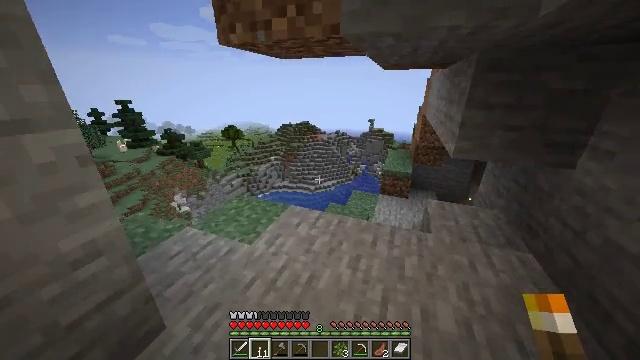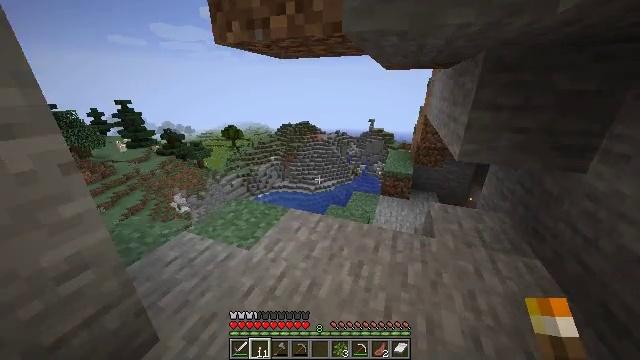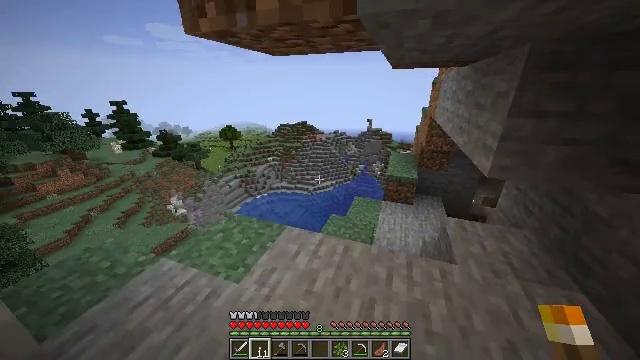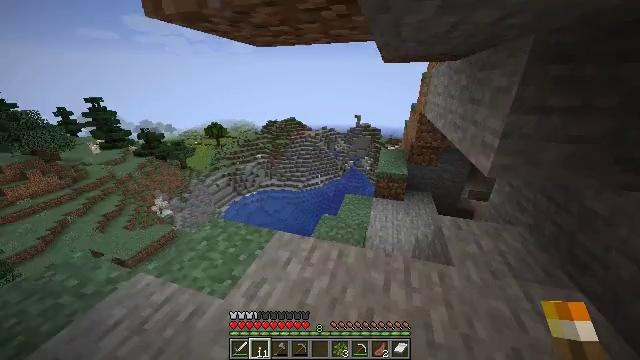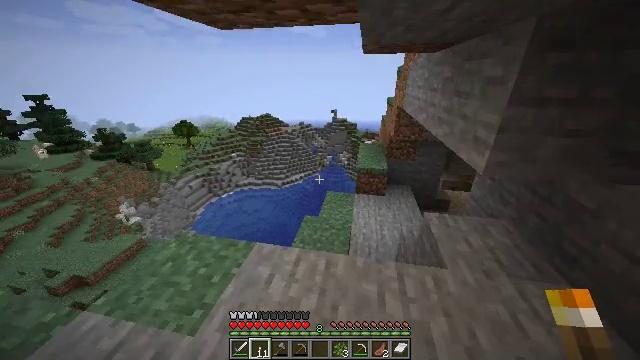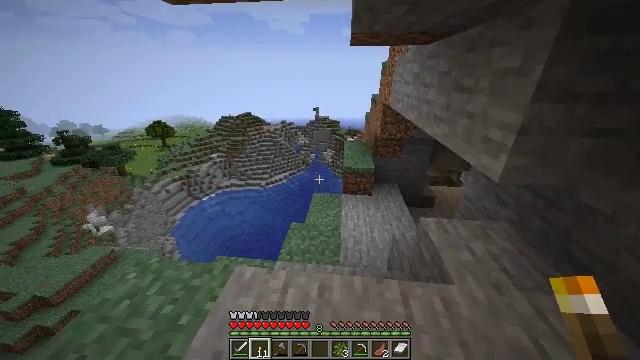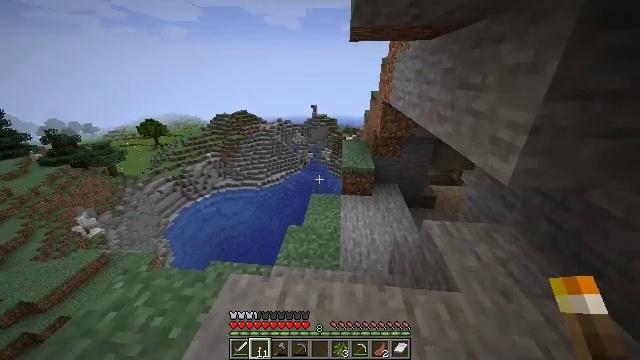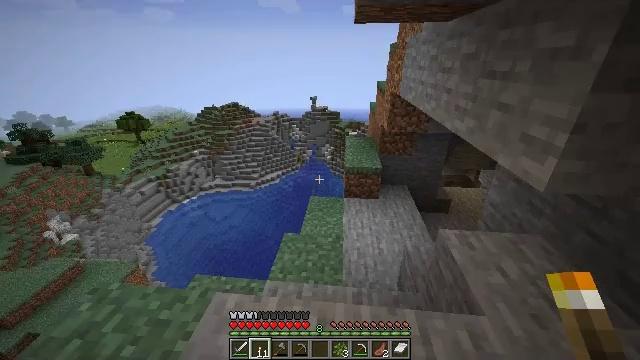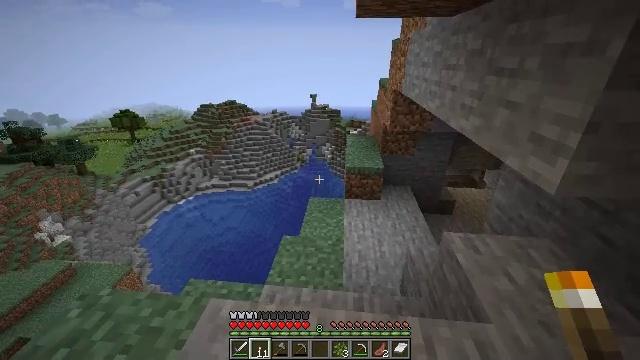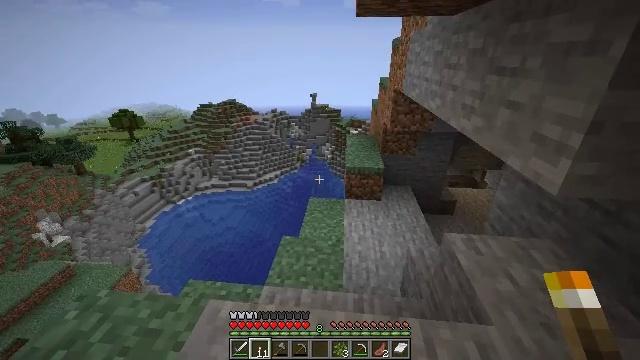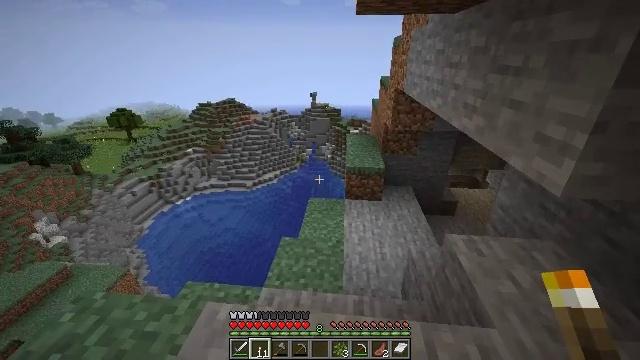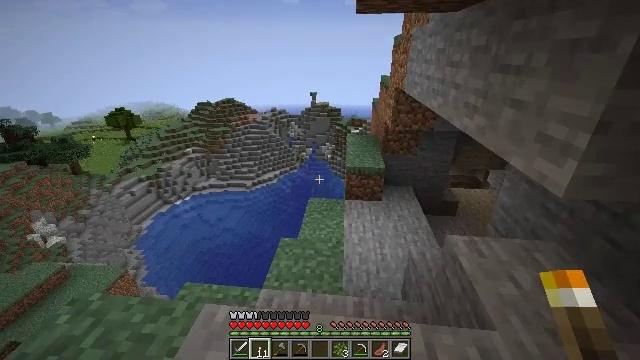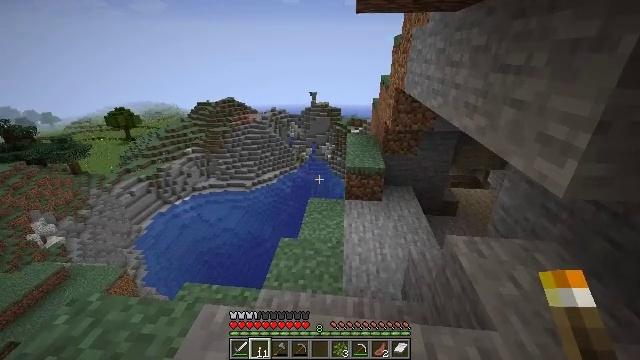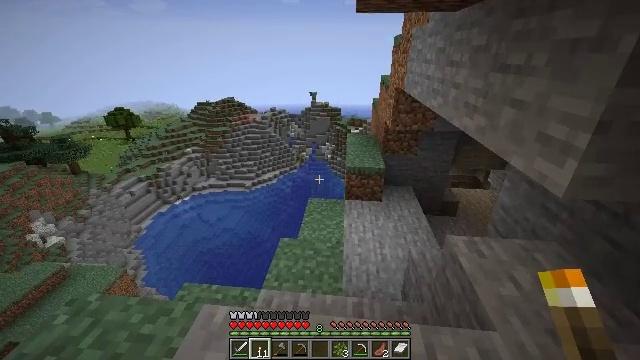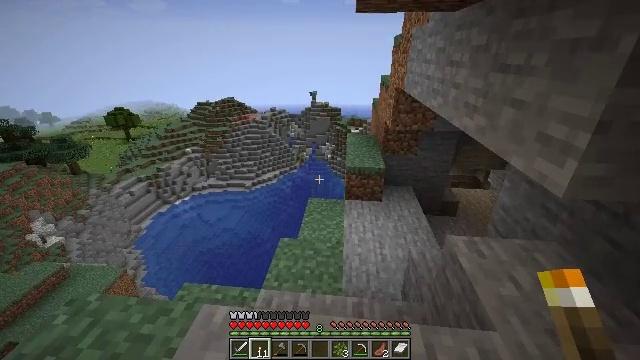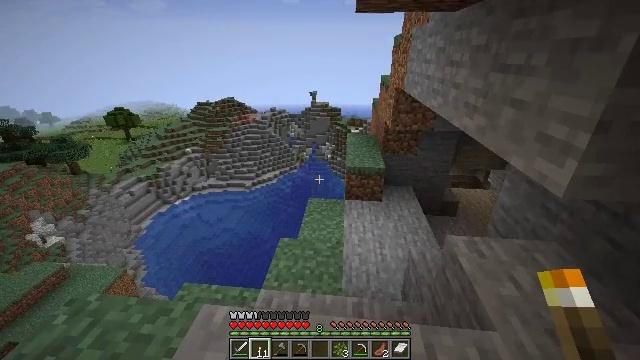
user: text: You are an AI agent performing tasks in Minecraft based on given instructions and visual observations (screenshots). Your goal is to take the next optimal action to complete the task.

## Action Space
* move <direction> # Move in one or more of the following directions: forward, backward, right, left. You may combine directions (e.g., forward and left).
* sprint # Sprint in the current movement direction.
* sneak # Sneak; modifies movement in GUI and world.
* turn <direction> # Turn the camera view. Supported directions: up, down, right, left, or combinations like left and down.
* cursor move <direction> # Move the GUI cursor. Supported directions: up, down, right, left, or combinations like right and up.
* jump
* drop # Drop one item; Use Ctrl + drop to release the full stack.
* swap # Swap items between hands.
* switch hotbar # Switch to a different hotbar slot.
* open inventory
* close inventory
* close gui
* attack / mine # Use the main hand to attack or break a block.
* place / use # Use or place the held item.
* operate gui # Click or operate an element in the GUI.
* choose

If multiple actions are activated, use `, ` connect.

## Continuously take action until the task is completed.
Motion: motion action
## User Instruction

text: Mine the ice block.
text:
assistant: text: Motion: move forward, sprint
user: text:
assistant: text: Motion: move forward, sprint
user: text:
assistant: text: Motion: move forward, sprint, turn right and down
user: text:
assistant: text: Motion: move forward, sprint, turn right and down
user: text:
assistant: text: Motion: sprint, turn right
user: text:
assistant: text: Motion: sprint
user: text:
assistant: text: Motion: sprint
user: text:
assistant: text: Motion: no_op
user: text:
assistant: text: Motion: no_op
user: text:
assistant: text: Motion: no_op
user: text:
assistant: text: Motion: no_op
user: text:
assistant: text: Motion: no_op
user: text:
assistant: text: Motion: no_op
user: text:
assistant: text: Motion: no_op
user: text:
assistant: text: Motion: no_op
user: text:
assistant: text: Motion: no_op
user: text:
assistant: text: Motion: no_op
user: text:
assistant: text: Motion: turn right
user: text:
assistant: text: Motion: turn right and down
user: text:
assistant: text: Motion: turn right and down
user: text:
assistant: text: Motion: turn right
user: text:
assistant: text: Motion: turn right
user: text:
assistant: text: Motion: no_op
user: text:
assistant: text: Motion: no_op
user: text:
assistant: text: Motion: turn left
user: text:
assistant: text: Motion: turn left
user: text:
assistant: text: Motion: turn left
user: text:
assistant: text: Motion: turn left
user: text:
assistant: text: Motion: turn left
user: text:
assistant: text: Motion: turn left and down